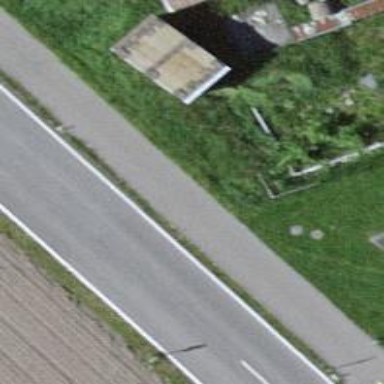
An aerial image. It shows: Asphalt cycleway.